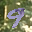
Label: 9